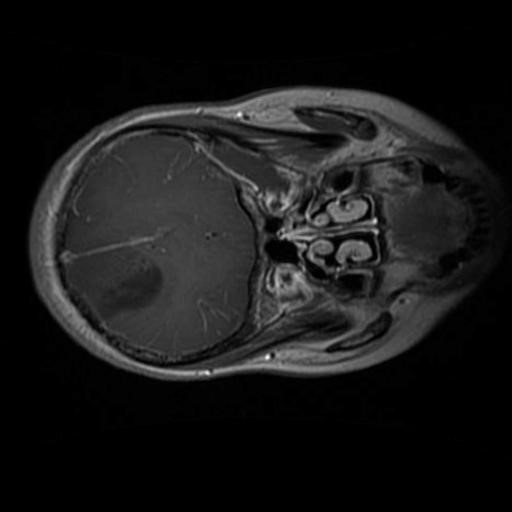
Label: brain_glioma